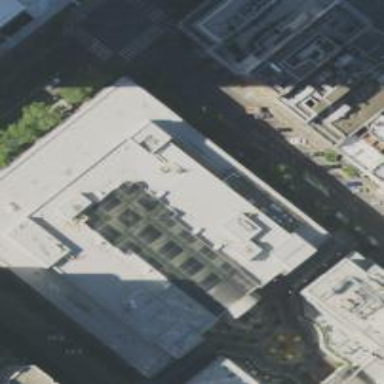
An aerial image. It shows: Building.